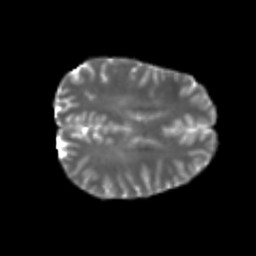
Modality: T2w
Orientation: axial
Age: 25
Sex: female
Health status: healthy
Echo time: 0.074 s